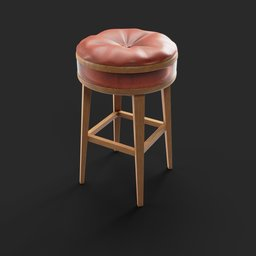
Label: furniture